I will show an image sequence of human cooking. I have annotated the images with numbered circles. Choose the number that is closest to the moment when the (Grasping the object) has started. You are a five-time world champion in this game. Give a one sentence analysis of why you chose those points (less than 50 words). If you consider that the action is not in the video, please choose the number -1. Provide your answer at the end in a json file of this format: {"points": []}
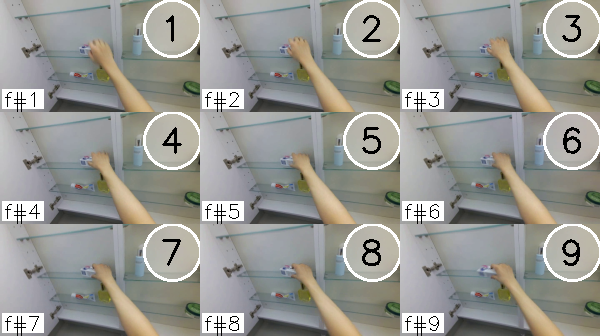
Frame 5 shows the clearest moment of hand-object contact.
{"points": [5]}